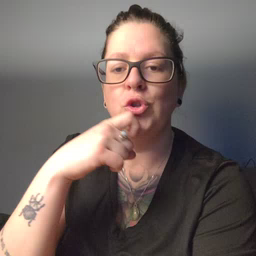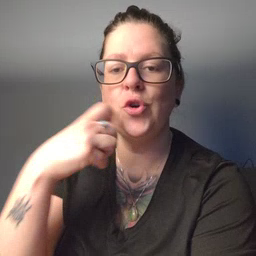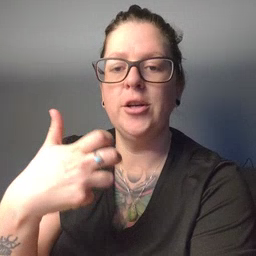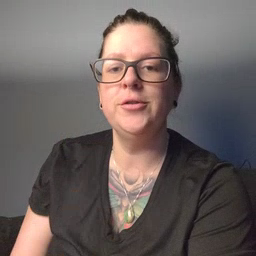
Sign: dryer